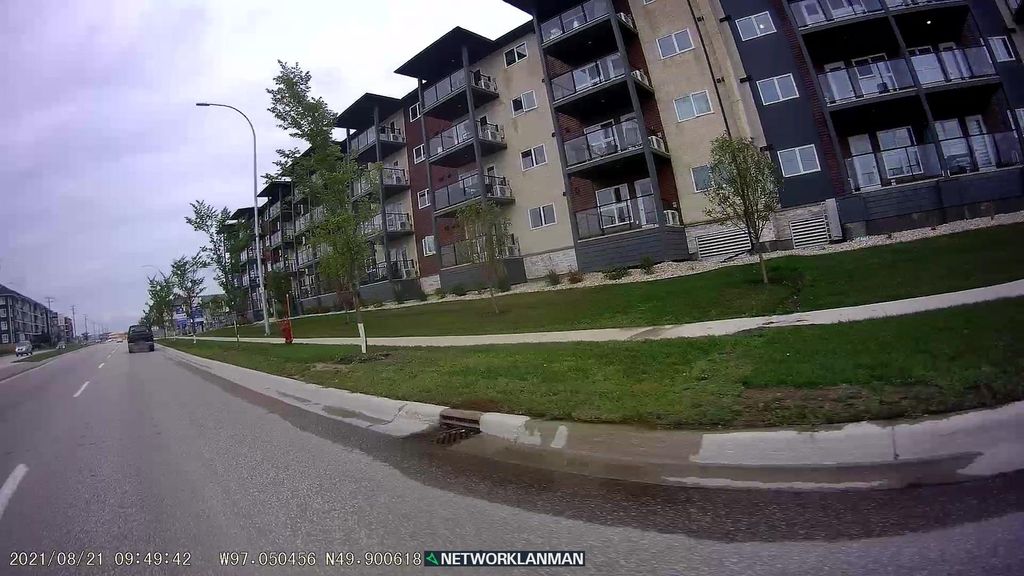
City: winnipeg